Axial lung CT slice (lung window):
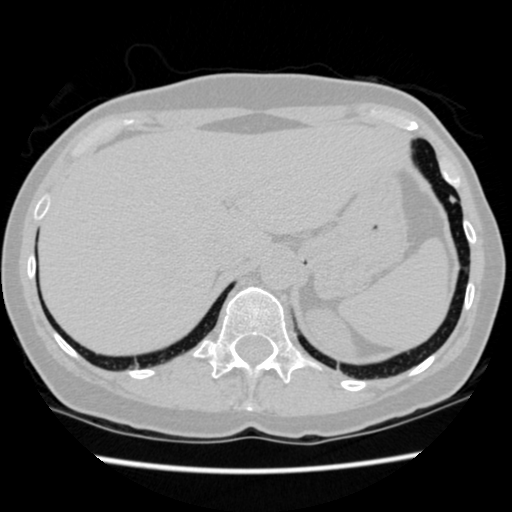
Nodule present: yes
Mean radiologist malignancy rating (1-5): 3